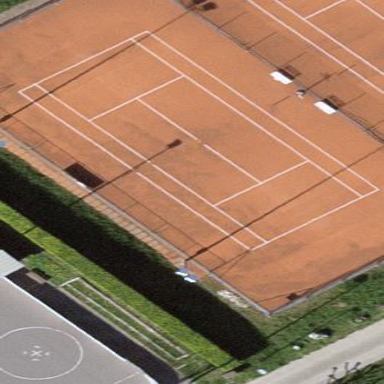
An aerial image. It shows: Clay tennis court on pitch.